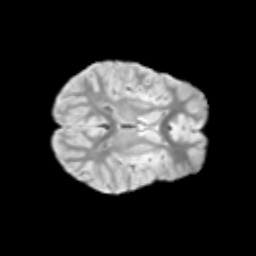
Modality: T2w
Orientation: axial
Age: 9
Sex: female
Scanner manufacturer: siemens
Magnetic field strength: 3 T
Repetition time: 3.8 s
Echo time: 0.07 s